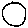
Label: circle